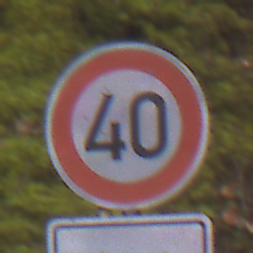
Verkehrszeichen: Geschwindigkeit40
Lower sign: HinweisDurchVerbaleAngabe9
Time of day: Midday
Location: Outdoor (Nature)
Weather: Overcast
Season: Autumn
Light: Natural